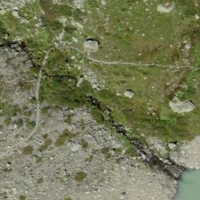
EUNIS habitat code: 26
Species observed at this site:
Salix hastata